Question: I'm new in Coded UI test, so here's a "simple" question:
Trying to navigate through the options of a menu, i've recorded actions nad tried to playback. I got the following message: 'The playback failed to find the control with the given search properties'
Here's the code generated by recording tool:
'''
public void NavegarSituacao()
{
#region Variable Declarations
HtmlCustom uINoticiasCustom = this.UIHttpcmshomepsafecomIWindow.UIHttpcmshomepsafecomDocument.UINoticiasCustom;
HtmlCustom uIEntretenimentoCustom = this.UIHttpcmshomepsafecomIWindow.UIHttpcmshomepsafecomDocument.UIEntretenimentoCustom;
HtmlCustom uIMulherCustom = this.UIHttpcmshomepsafecomIWindow.UIHttpcmshomepsafecomDocument.UIMulherCustom;
HtmlCustom uIEsportesCustom = this.UIHttpcmshomepsafecomIWindow.UIHttpcmshomepsafecomDocument.UIEsportesCustom;
HtmlCustom uIHomemCustom = this.UIHttpcmshomepsafecomIWindow.UIHttpcmshomepsafecomDocument.UIHomemCustom;
HtmlCustom uITecnologiaCustom = this.UIHttpcmshomepsafecomIWindow.UIHttpcmshomepsafecomDocument.UITecnologiaCustom;
HtmlCustom uIVideosCustom = this.UIHttpcmshomepsafecomIWindow.UIHttpcmshomepsafecomDocument.UIVideosCustom;
#endregion
// Click 'Noticias' custom control
Mouse.Click(uINoticiasCustom, new Point(89, 21));
// Click 'Entretenimento' custom control
Mouse.Click(uIEntretenimentoCustom, new Point(90, 15));
// Click 'Mulher' custom control
Mouse.Click(uIMulherCustom, new Point(90, 9));
// Click 'Esportes' custom control
Mouse.Click(uIEsportesCustom, new Point(84, 18));
// Click 'Homem' custom control
Mouse.Click(uIHomemCustom, new Point(82, 16));
// Click 'Tecnologia' custom control
Mouse.Click(uITecnologiaCustom, new Point(85, 8));
// Click 'Videos' custom control
Mouse.Click(uIVideosCustom, new Point(70, 11));
}
'''
Is there a way to catch those elements by some kind of locators(these elements doesn't have id)? Something like this:
'''
public HtmlCustom UIHomemCustom
{
get
{
if ((this.mUIHomemCustom == null))
{
this.mUIHomemCustom = new HtmlCustom(this);
#region Search Criteria
this.mUIHomemCustom.SearchProperties["TagName"] = "LI";
this.mUIHomemCustom.SearchProperties["Id"] = null;
this.mUIHomemCustom.SearchProperties[UITestControl.PropertyNames.Name] = null;
this.mUIHomemCustom.FilterProperties["Class"] = null;
this.mUIHomemCustom.FilterProperties["ControlDefinition"] = "data-value="201405231131464799"";
this.mUIHomemCustom.FilterProperties["InnerText"] = "Homem";
this.mUIHomemCustom.FilterProperties["TagInstance"] = "8";
this.mUIHomemCustom.FilterProperties["Xpath"] = "#default > div.wrapper > div.menu > div > ul > li:nth-child(5)";
this.mUIHomemCustom.WindowTitles.Add("http://cms.home.psafe.com/");
#endregion
}
return this.mUIHomemCustom;
}
}
'''
Here's the menu:

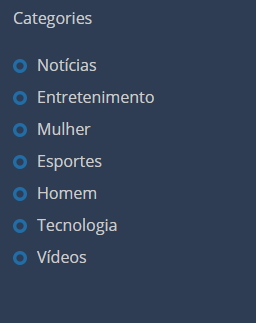
Answer: Go into the UI map and change the 'FilterProperty' for 'InnerText' to a 'SearchProperty'. Search properties are applied first -- if it finds one exact match, it doesn't even look at Filter properties. In this case, the most important thing about the control (the text value) is a filter property.
It's trying to find a '<LI>' tag with no ID. It undoubtedly finds multiple matches. Then it applies the filter properties, which are probably things that vary from page load to page load.
You could also apply an 'ID' property to the '<LI>' tags, then update the UI map search properties so that it searches for that specific ID, which would also solve the problem.
In general, when you're using Coded UI with web applications, it's a good idea to make sure everything on the page has a unique "ID" attribute. This makes it much easier for Coded UI to zero in on the page elements you're trying to interact with.